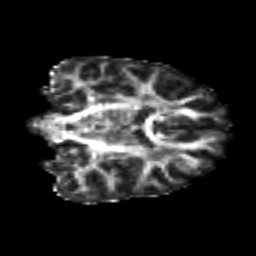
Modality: FA
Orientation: coronal
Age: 21
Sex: male
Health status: healthy
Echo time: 0.074 s